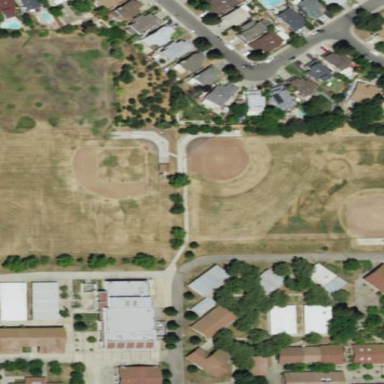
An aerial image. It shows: Baseball pitch for leisure and sports activities.